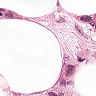
Metastatic tissue present: yes